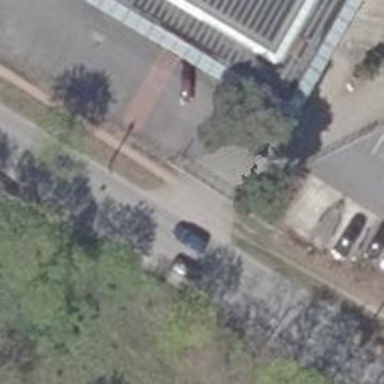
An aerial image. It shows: Parking aisle designated as service road.